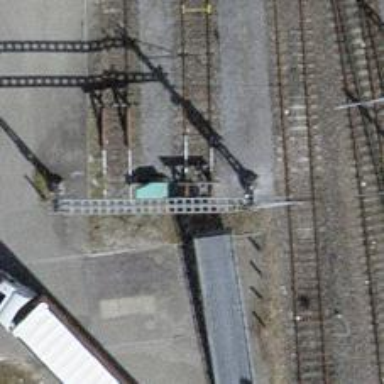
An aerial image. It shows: Railway buffer stop.